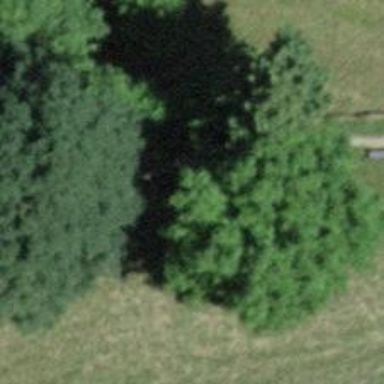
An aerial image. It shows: Brown bench in the vicinity.